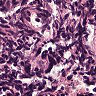
Metastatic tissue present: no